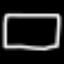
Label: square